The image folds the raw vibration samples of a bearing signal into a 2-D grayscale square (signal-to-image encoding). Classify the bearing condition as one of: normal, inner_race, outer_race, ball.
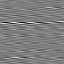
Answer: outer_race